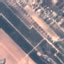
Label: PermanentCrop